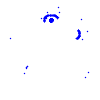
Particle: electron